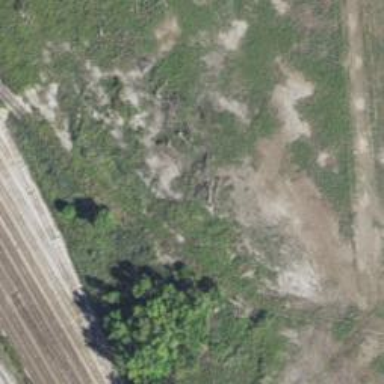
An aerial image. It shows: Disused railway siding.